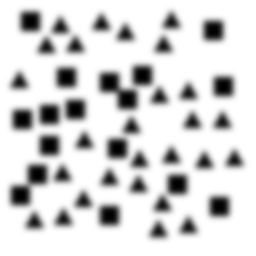
Squares: 17
Triangles: 27
Stars: 0
Total shapes: 44